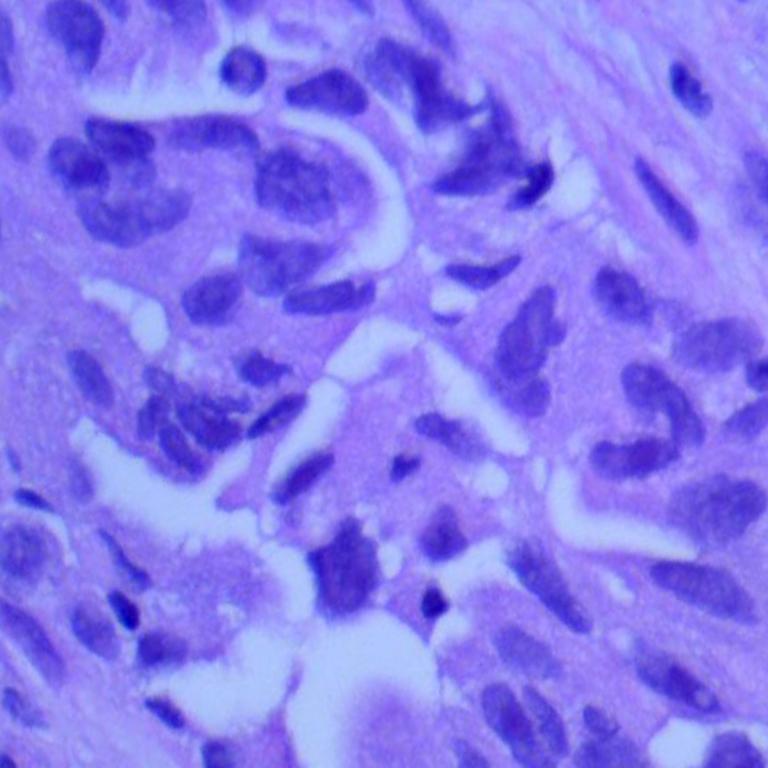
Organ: lung
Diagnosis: adenocarcinomas